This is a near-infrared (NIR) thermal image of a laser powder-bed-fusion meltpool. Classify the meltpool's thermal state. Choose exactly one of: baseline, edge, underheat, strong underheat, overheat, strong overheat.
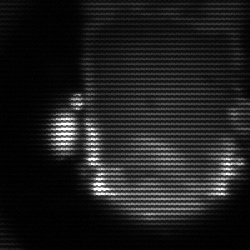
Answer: baseline